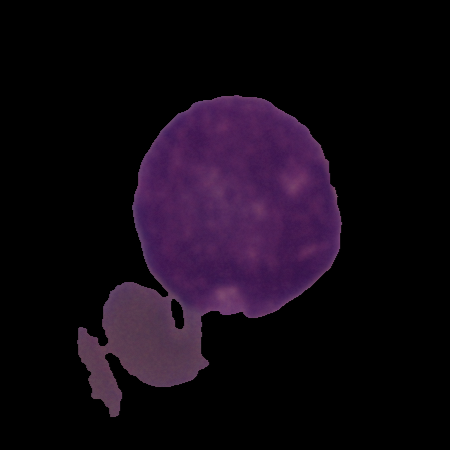
Label: cancer